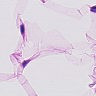
Metastatic tissue present: no